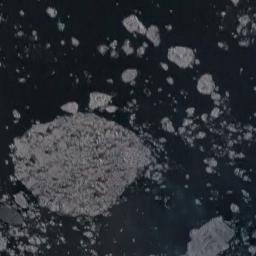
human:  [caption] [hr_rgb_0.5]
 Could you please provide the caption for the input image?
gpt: There is a big ice and many small ice on the deep green sea .

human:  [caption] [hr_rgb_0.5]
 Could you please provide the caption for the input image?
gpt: A large piece of ice and many small pieces of ice floating around it float on the deep blue sea .

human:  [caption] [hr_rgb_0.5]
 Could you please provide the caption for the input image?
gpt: A large piece of sea ice and a lot of small pieces of sea ice float in the deep blue sea .

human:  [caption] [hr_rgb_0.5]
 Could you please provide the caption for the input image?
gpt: There are sea ice of different sizes .

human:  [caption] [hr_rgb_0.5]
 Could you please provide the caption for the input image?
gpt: There are many small pieces of sea ice and a larger one .